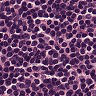
Metastatic tissue present: no